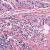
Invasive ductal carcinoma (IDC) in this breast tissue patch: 1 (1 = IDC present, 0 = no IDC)